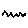
Label: zigzag